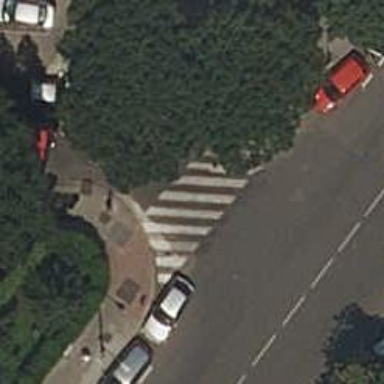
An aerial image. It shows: Marked road crossing with traffic calming table.